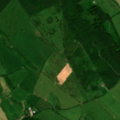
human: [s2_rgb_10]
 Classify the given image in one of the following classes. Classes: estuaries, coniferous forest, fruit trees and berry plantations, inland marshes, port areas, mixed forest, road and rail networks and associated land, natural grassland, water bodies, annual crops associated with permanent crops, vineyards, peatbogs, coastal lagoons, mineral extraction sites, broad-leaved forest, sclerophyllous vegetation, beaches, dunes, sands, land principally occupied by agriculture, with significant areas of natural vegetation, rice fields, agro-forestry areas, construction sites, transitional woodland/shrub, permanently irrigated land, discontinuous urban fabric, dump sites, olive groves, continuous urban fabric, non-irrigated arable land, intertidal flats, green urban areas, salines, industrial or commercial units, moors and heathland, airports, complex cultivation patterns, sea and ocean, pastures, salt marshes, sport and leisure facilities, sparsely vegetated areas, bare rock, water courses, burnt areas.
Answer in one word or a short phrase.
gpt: pastures, land principally occupied by agriculture, with significant areas of natural vegetation, mixed forest, transitional woodland/shrub